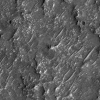
Atmospheric dust classification: not_dusty